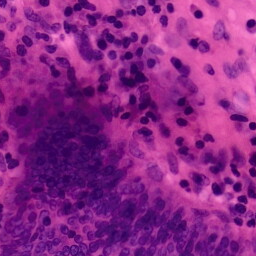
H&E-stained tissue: Colon